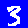
Digit: 3